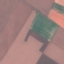
Land use / land cover class: AnnualCrop